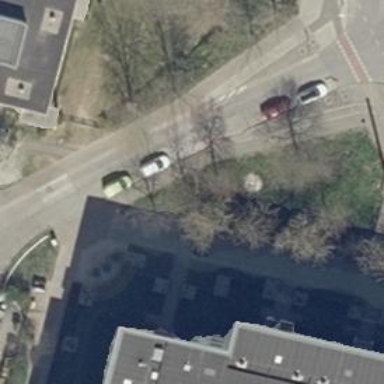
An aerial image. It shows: Sidewalk along the footway.